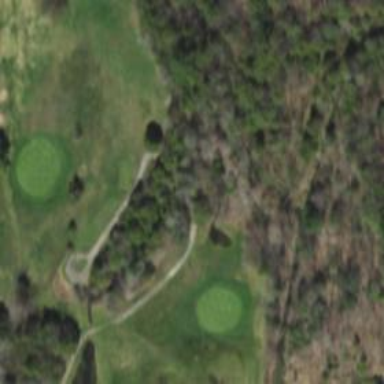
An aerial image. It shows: Path designated for golf carts.